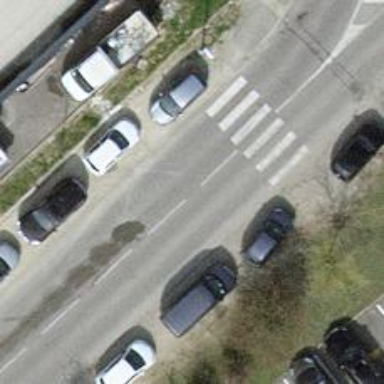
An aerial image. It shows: Uncontrolled zebra crossing with visible markings on the road.